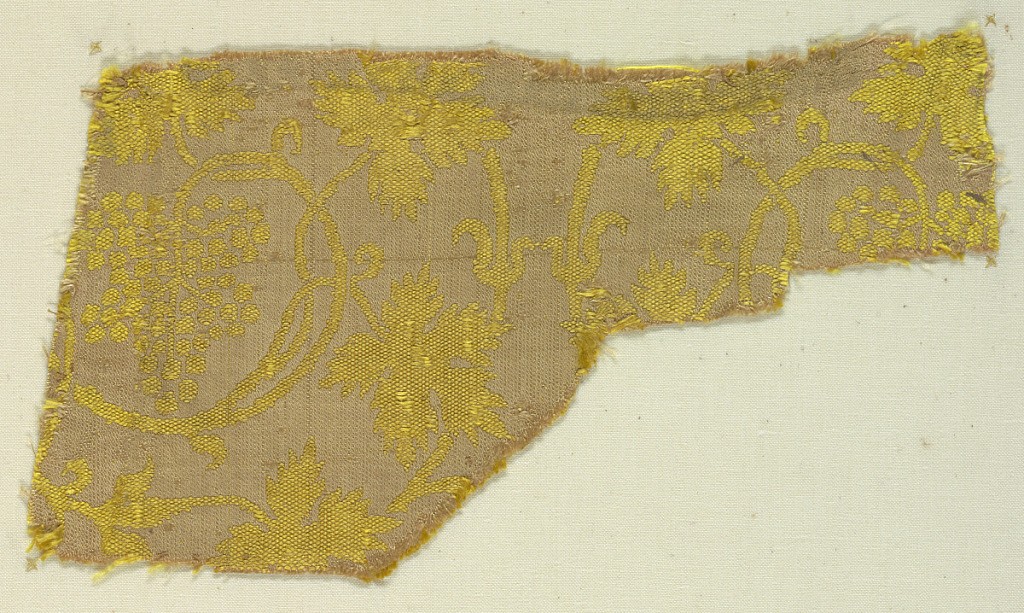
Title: Fragment
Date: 14th century
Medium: silk Technique: two integrated fabric structures, plain weave plus plain weave
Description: Yellow grape vine on tan ground.